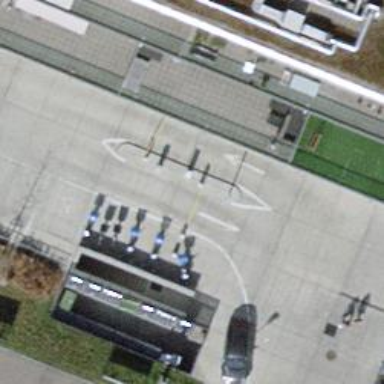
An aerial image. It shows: Lift gate barrier.